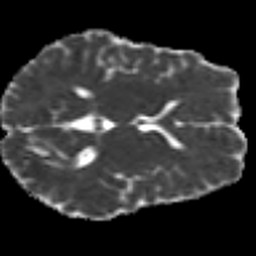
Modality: MD
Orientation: axial
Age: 29
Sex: female
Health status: ill
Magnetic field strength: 3 T
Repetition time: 9 s
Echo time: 0.093 s